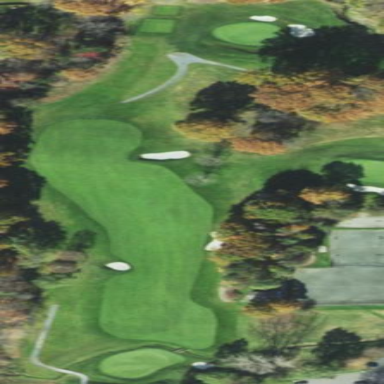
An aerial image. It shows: Golf pitch.